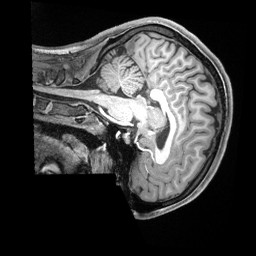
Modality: T1w
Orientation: sagittal
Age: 25
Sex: female
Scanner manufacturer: siemens
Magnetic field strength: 3 T
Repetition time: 2.4 s
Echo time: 0.00226 s